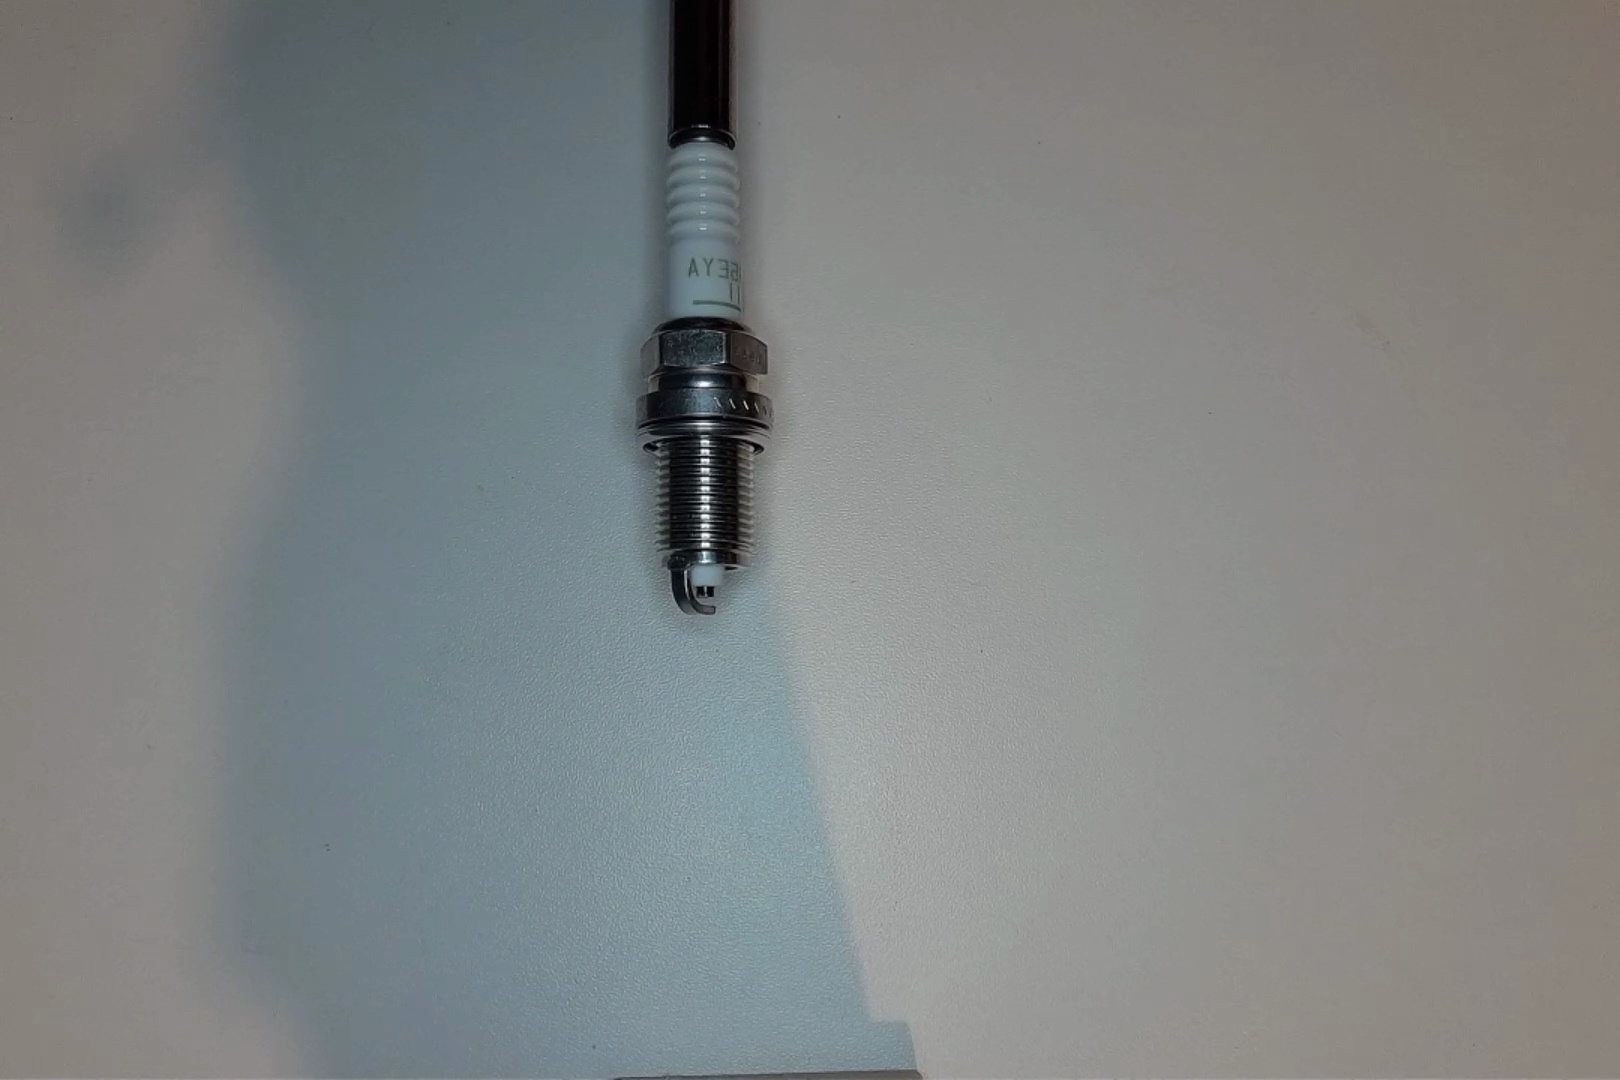
Label: no anomaly